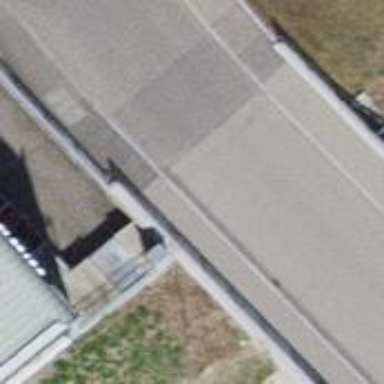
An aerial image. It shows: Retaining wall.